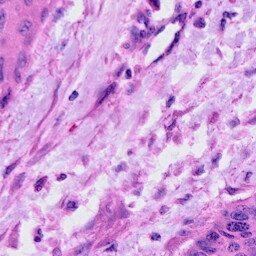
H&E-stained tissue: Cervix